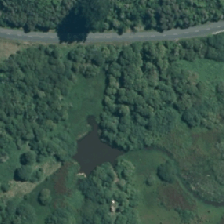
Land cover: deciduous_hardwood